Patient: sex F, age 57
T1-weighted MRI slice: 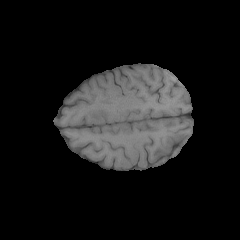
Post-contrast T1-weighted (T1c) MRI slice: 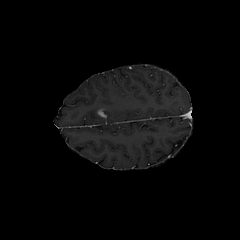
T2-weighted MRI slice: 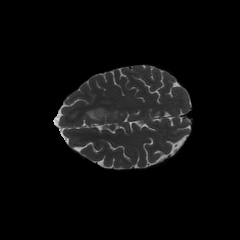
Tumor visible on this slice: yes
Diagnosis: Glioblastoma, IDH-wildtype
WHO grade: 4